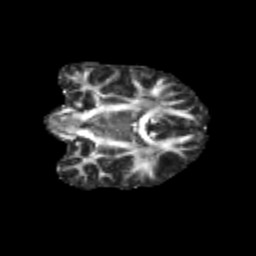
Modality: FA
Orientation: coronal
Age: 9
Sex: female
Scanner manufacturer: siemens
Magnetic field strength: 3 T
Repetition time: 3.8 s
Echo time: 0.07 s